Question: I want to write some text on Desktop (Currently connected DiskDrives). So I set 'BorderStyle' to 'bsNone', 'TransparentColor' to 'true' and 'TransparentColorValue' to 'clRed' after that I got terrible result:

How can I fix this? I'm currently trying to fix that for 6 hours already :/
Maybe there is another way to write text on Desktop (not over all Windows)?
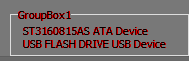
Answer: Thanks all for helping. I've just recode all with WinApi. Here is working source code:
'''
program test;
uses
Winapi.Windows,
Winapi.Messages;
var
s_width: DWORD;
s_height: DWORD;
hWind: HWND;
g_bModalState: boolean = false;
hStatic: THandle;
bkGrnd: NativeUInt;
function Proced(hWin, iMsg, wP, lP: integer): integer; stdcall;
var
hdcStatic: hdc;
begin
case iMsg of
WM_WINDOWPOSCHANGING:
begin
with PWindowPos(lP)^ do
hwndInsertAfter := HWND_BOTTOM
end;
WM_DESTROY:
begin
PostQuitMessage(0);
Result := 0;
end;
WM_CTLCOLORSTATIC:
begin
hdcStatic := wP;
SetBkMode(hdcStatic, TRANSPARENT);
SetTextColor(hdcStatic, RGB(0, 0, 0));
Result := bkGrnd;
end;
else
Result := DefWindowProc(hWin, iMsg, wP, lP);
end;
end;
procedure WinMain();
var
WinClass: TWndClassEx;
rc: TRect;
uMsg: Tmsg;
hTarget: HWND;
ClassName: PWideChar;
textStr: string;
begin
hTarget := GetDesktopWindow;
if hTarget < 1 then
ExitProcess(0);
GetWindowRect(hTarget, rc);
s_width := rc.right - rc.left;
s_height := (rc.bottom - rc.top) div 2;
ClassName := '#32770';
bkGrnd := CreateSolidBrush(RGB(255,0,0));
ZeroMemory(@WinClass, sizeof(WinClass));
with WinClass do
begin
cbSize := SizeOf(WinClass);
lpszClassName := ClassName;
lpfnWndProc := @Proced;
cbClsExtra := 0;
cbWndExtra := 0;
hInstance := hInstance;
lpszMenuName := nil;
style := CS_HREDRAW or CS_VREDRAW;
hCursor := LoadCursor(0, IDC_ARROW);
hbrBackground := bkGrnd;
end;
textStr := 'Testing desktop output';
RegisterClassEx(WinClass);
hWind := CreateWindowEx(WS_EX_TOOLWINDOW or WS_EX_LAYERED or WS_EX_TRANSPARENT, ClassName, 'testOverlayDELPHI', WS_POPUP or WS_VISIBLE, rc.Left, s_height, s_width, s_height, 0, 0, hInstance, nil);
SetLayeredWindowAttributes(hWind, RGB(255, 0, 0), 0, ULW_COLORKEY);
ShowWindow(hWind, SW_SHOW);
hStatic := CreateWindow('Static', PChar(textStr), WS_VISIBLE or WS_CHILD or SS_RIGHT, s_width - length(textStr) * 9 - 4, s_height - 60, length(textStr) * 9, 20, hWind, 0, hInstance, nil);
while GetMessage(uMsg, 0, 0, 0) do
begin
TranslateMessage(uMsg);
DispatchMessage(uMsg);
end;
end;
begin
WinMain;
end.
'''